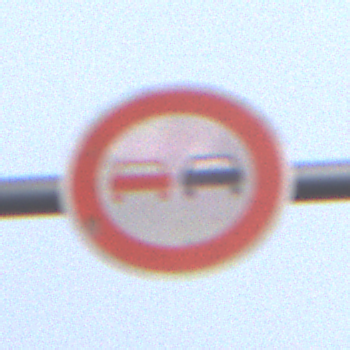
Verkehrszeichen: Ueberholverbot
Umgebung: Outdoor, Nature
Tageszeit: SunriseSunset
Wetter: Overcast
Licht: Natural
Jahreszeit: NotSpecified
Kontrast: LowContrast